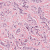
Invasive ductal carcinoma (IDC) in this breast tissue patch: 1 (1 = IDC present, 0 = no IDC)